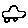
Label: car